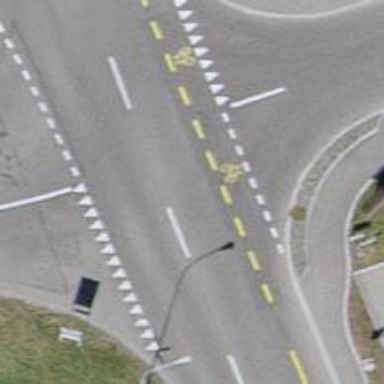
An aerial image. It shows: Asphalt road with primary highway designation. There is designated left lane for cyclists.